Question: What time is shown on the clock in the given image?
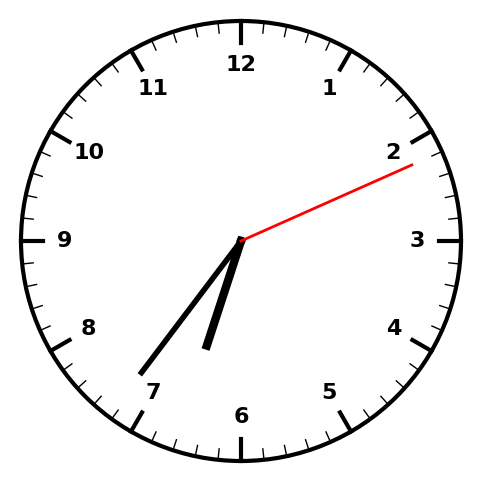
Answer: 06:36:11